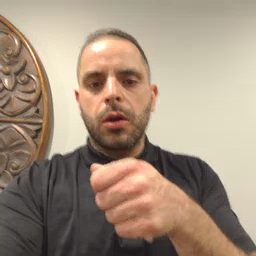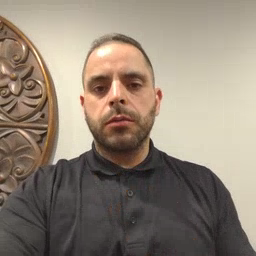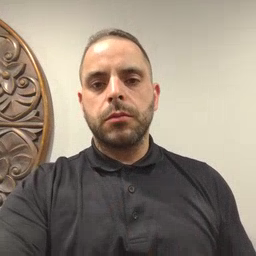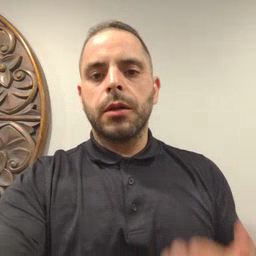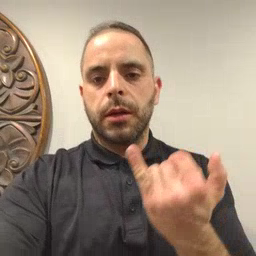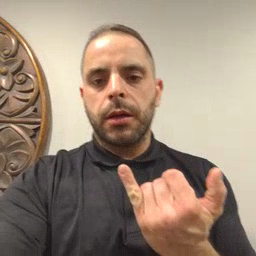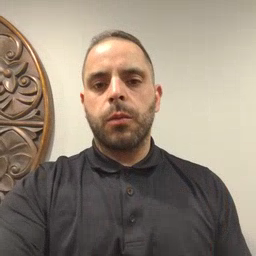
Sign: now